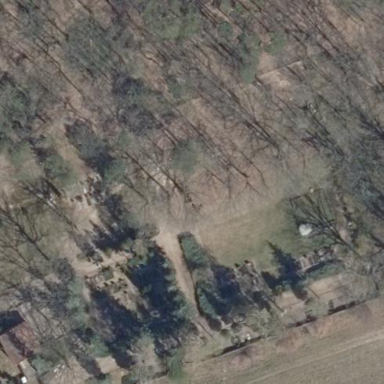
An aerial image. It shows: Cemetery.